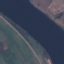
Land use / land cover class: River